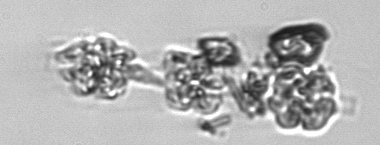
Label: Leptocylindrus_mediterraneus